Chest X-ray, PA view. Patient: 65 years old, sex F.
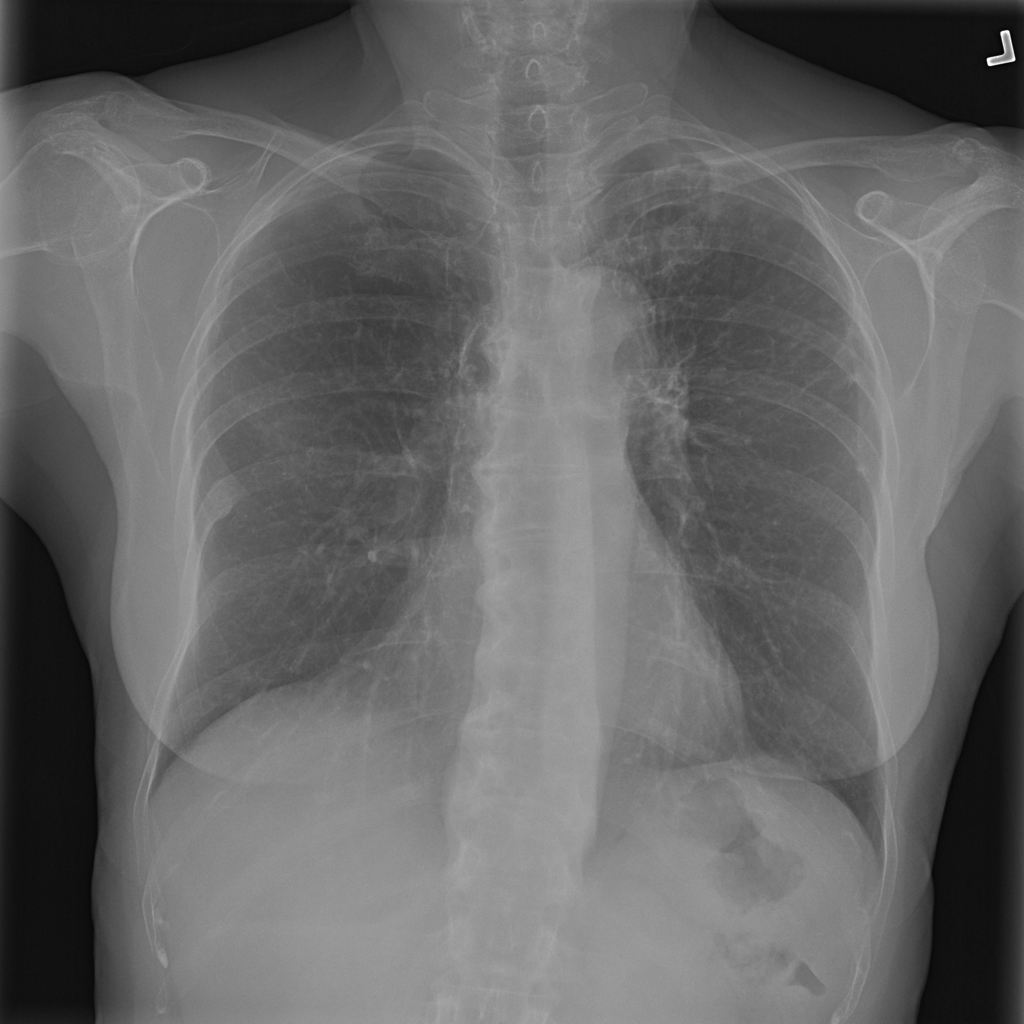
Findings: No Finding